Question: Lots of sites these days are able to extract the most appropriate thumbnail from a URL. For example, here it finds the picture of a headless Superman:
for example,
<URL>.
Suppose that I want to control which thumbnail bots like this fetch for my URL, can I do that with a HTML meta tag or something?
In particular my page that I have in mind does not have a picture that is bigger than all the others.
I'm sure there isn't a solid standard but perhaps there's a decent convention that I can tap in to.
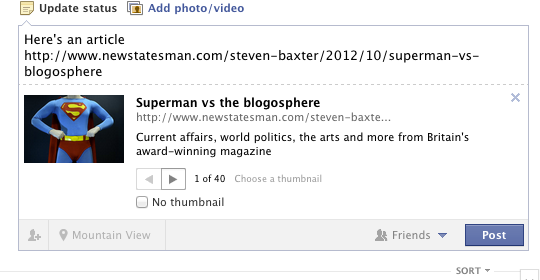
Answer: Place this inbetween the '<head></head>' tags.
'''
<meta property="og:image" content="http://ia.media-imdb.com/images/rock.jpg" />
'''
<URL>